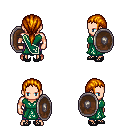
a pixel art fantasy rpg character, male body template, human, light skin, sash dress, magenta pants, dark blonde ponytail hairstyle, ghillies, shield, four views (front, back, left, right), 2x2 character sprite sheet, small pixel art, hard edges, no anti-aliasing